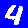
Digit: 4